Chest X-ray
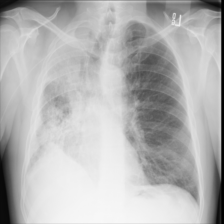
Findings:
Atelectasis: negative
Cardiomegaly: negative
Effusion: negative
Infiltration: positive
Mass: negative
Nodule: negative
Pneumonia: negative
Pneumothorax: negative
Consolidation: negative
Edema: negative
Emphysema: negative
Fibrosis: negative
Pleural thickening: negative
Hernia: negative